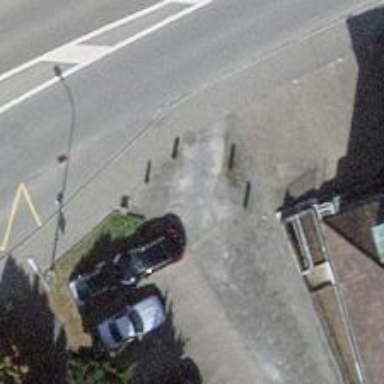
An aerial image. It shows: Bollard.